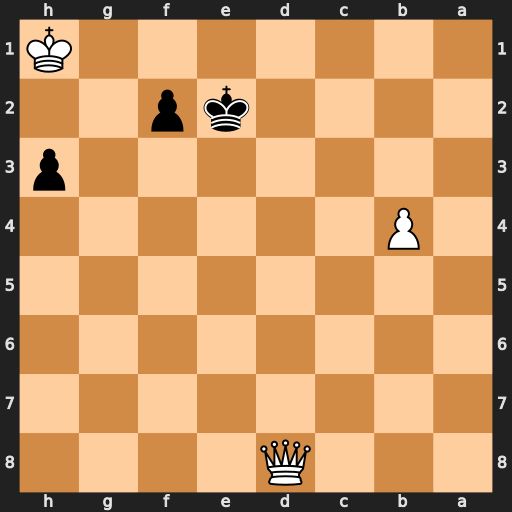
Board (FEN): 3Q4/8/8/8/1P6/7p/4kp2/7K
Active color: b
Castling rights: -
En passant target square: -
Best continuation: f1=Q+ Kh2 Qg2#